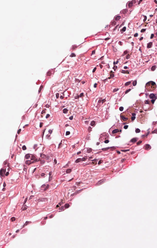
Tumor epithelial tissue: no
Tumor-associated stroma tissue: yes
Normal tissue: no